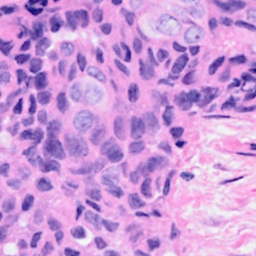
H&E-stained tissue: Breast